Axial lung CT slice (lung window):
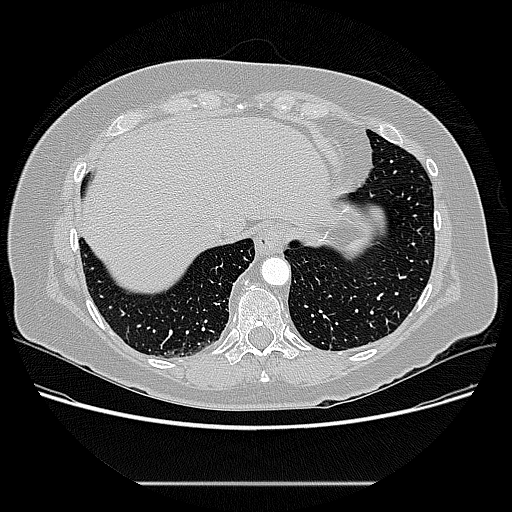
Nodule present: no